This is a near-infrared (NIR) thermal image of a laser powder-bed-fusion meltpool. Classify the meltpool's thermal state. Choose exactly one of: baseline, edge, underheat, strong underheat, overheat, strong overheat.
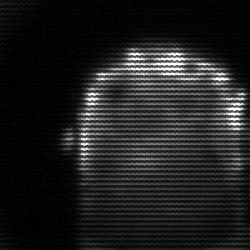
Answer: baseline